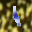
Label: 1